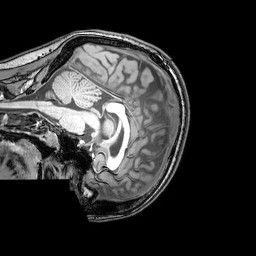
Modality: T1w
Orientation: sagittal
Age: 25
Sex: female
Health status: healthy
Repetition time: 0.081 s
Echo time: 0.037 s